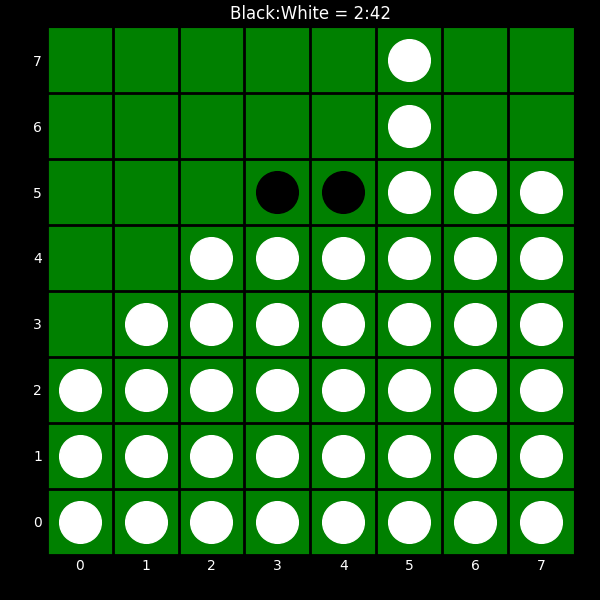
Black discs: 2
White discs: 42